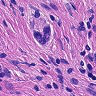
Metastatic tissue present: yes